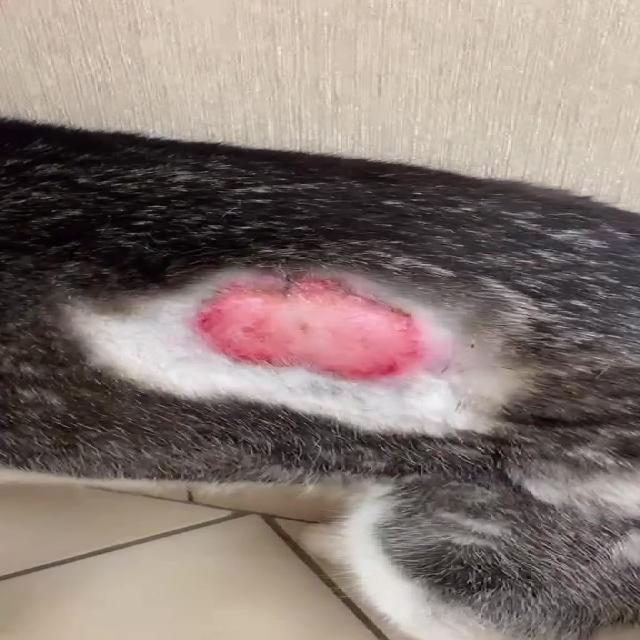
Canine dermatitis — inflammation of the skin presenting with erythema, pruritus, papules, and excoriation. May be allergic, contact, or atopic in origin.